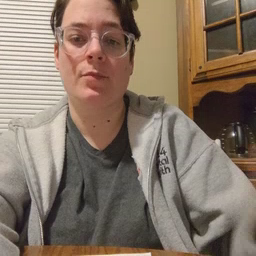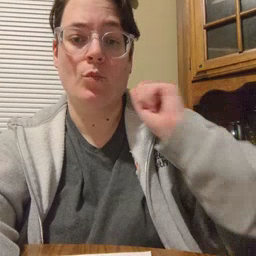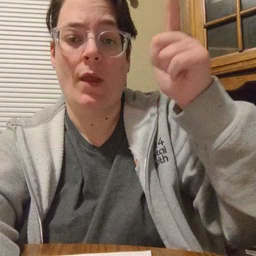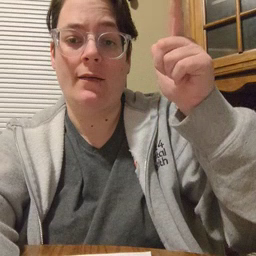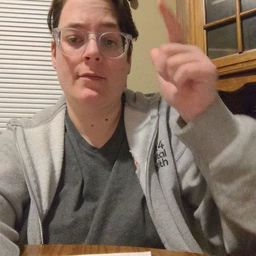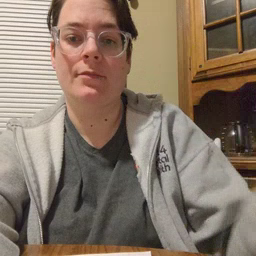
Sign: wake